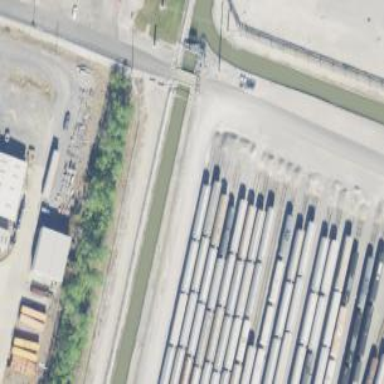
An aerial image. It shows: Rail spur service.